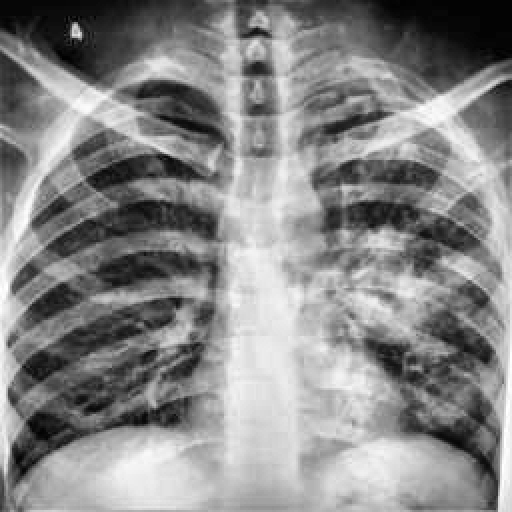
Finding: TUBERCULOSIS